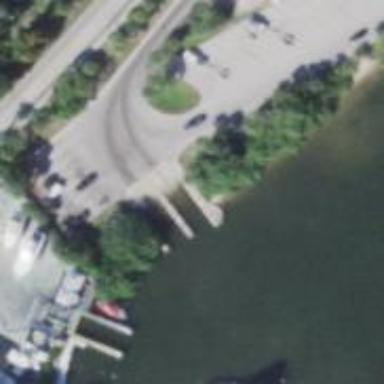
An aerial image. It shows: Slipway on leisure land.